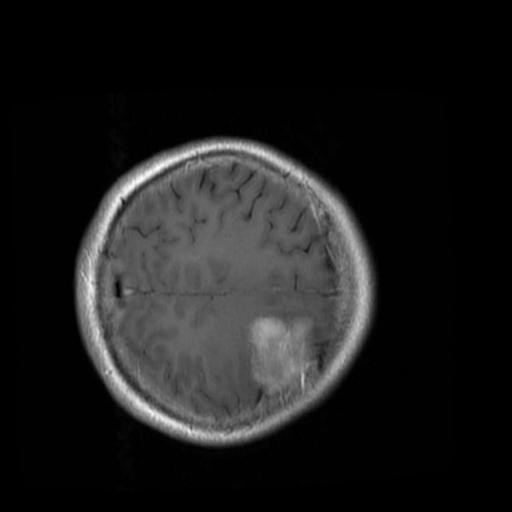
Label: brain_menin